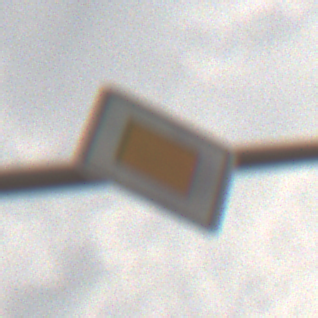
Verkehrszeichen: Vorfahrtsstrasse
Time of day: MorningAfternoon
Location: Outdoor (Nature)
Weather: Overcast
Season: NotSpecified
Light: Natural